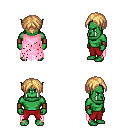
a pixel art fantasy rpg character, male body template, orc, green skin, pink tattered cape, red pants, light blonde parted hairstyle, leather bracers, four views (front, back, left, right), 2x2 character sprite sheet, small pixel art, hard edges, no anti-aliasing